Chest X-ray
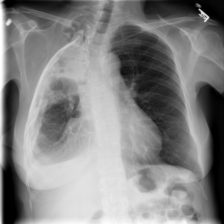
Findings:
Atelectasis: positive
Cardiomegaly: negative
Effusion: negative
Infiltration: positive
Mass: negative
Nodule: negative
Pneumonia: negative
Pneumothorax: negative
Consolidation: negative
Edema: negative
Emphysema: negative
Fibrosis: negative
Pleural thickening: negative
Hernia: negative